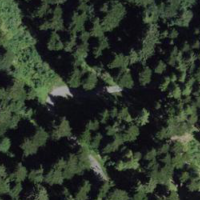
EUNIS habitat code: 43
Species observed at this site:
Tussilago farfara